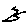
Label: zigzag